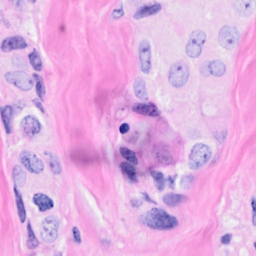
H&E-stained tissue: Breast